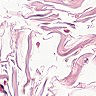
Metastatic tissue present: no